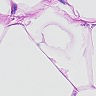
Metastatic tissue present: no